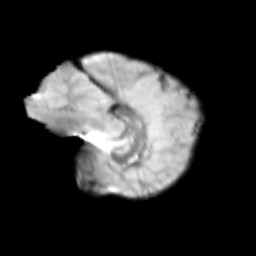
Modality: T2w
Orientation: sagittal
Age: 11
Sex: female
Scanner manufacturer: siemens
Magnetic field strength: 3 T
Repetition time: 3.8 s
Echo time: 0.07 s